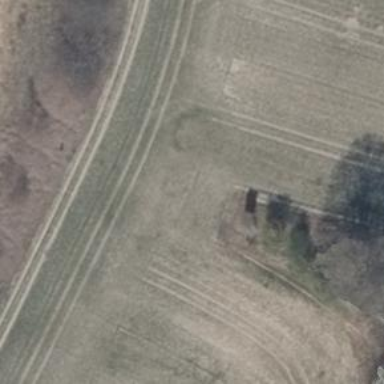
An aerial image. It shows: Hunting stand.